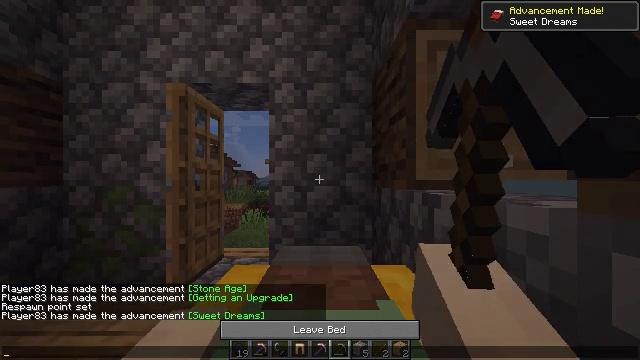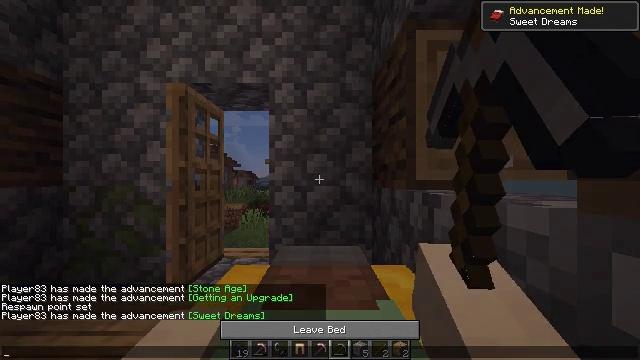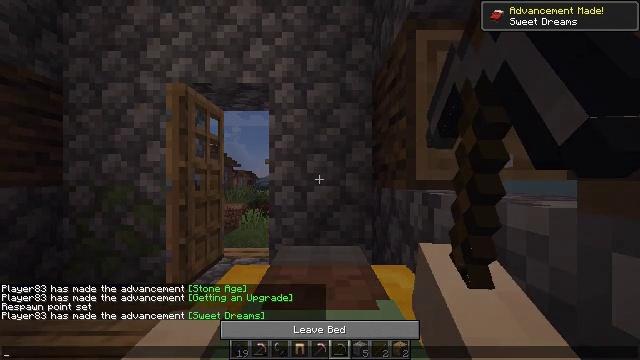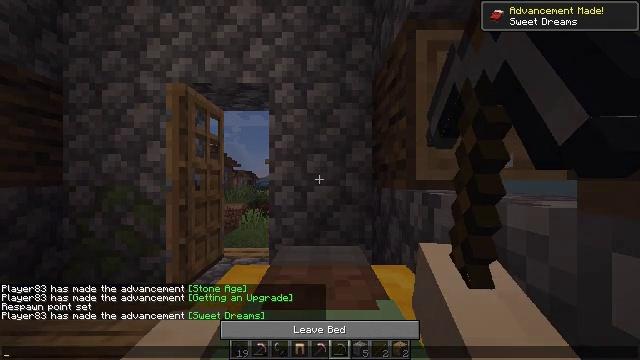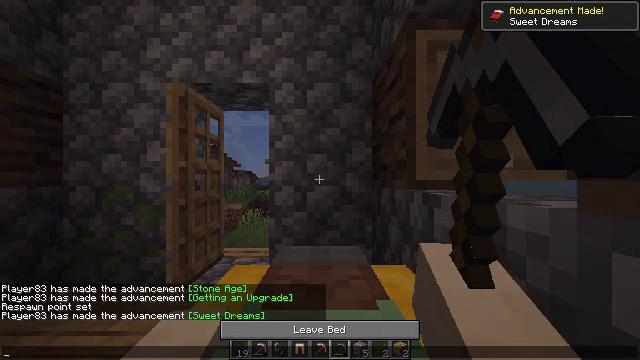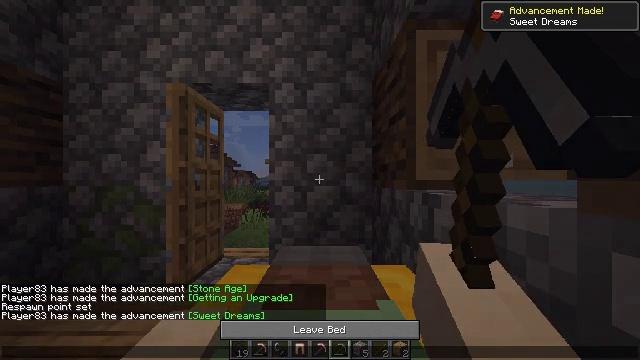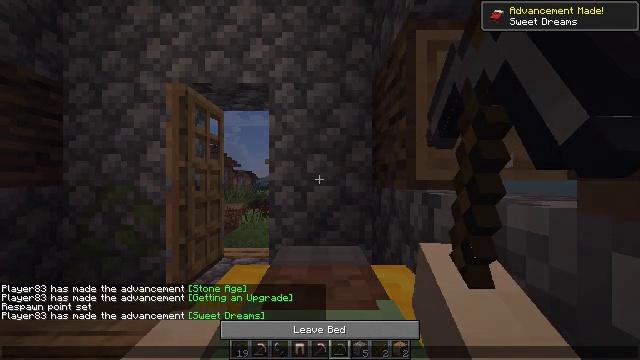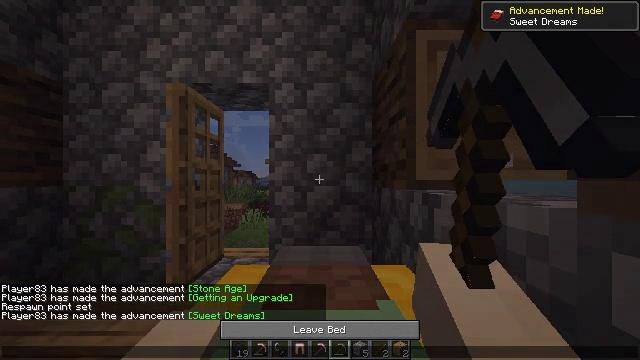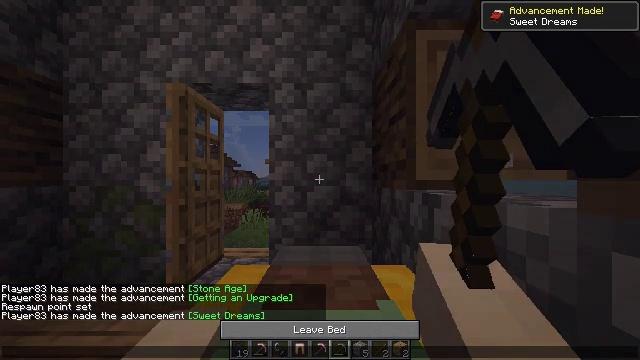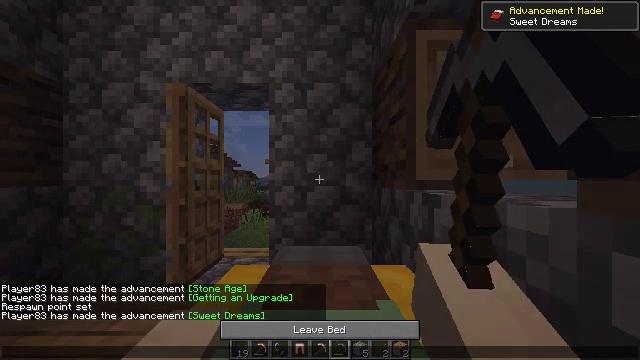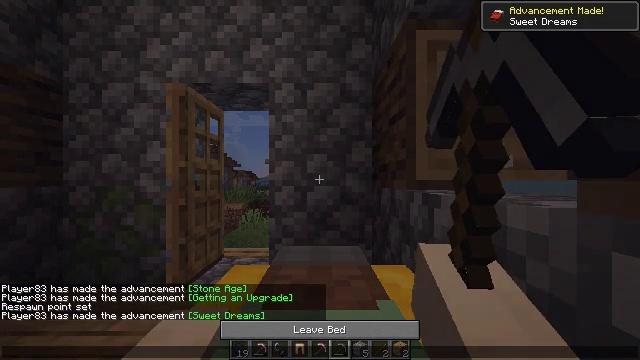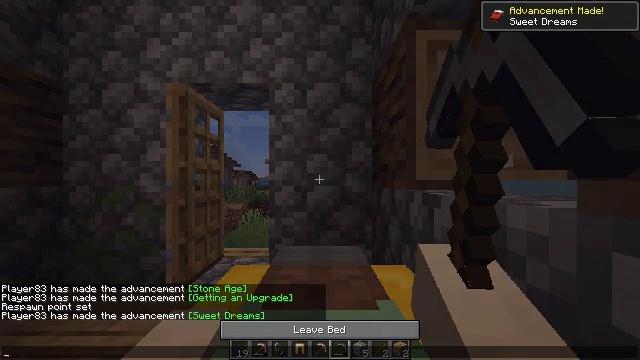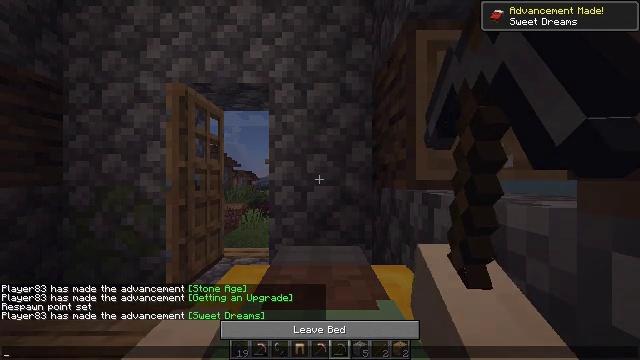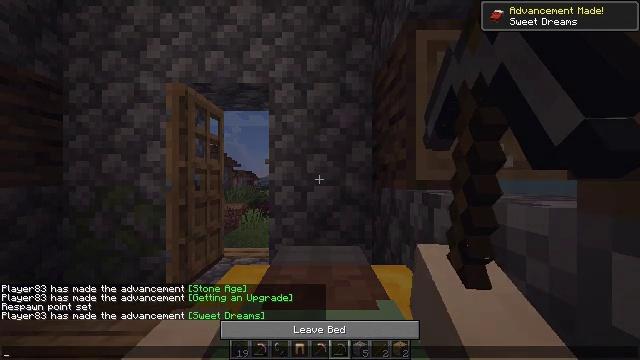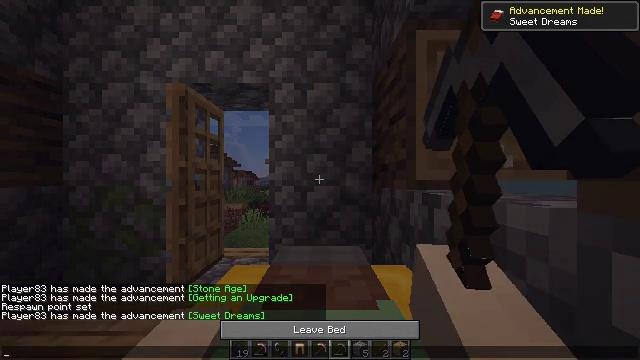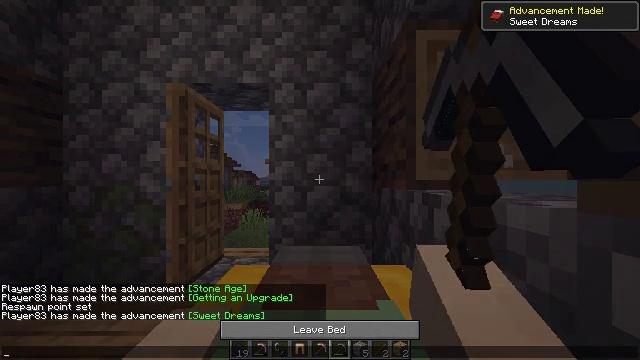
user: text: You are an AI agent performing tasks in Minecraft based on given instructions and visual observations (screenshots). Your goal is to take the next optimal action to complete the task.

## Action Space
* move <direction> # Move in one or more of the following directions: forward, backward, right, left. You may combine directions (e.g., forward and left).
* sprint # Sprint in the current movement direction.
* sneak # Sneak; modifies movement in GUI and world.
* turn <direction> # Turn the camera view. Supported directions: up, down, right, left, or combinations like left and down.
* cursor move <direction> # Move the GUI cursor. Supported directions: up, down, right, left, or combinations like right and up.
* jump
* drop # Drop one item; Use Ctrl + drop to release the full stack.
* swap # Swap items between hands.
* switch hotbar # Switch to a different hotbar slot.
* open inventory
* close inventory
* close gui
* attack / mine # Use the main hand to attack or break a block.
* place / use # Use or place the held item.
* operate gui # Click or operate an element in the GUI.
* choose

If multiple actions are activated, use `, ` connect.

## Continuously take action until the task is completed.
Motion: motion action
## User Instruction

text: Cut down the tree and harvest oak logs.
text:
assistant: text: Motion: no_op
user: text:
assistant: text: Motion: no_op
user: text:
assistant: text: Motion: no_op
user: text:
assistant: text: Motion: no_op
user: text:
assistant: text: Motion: no_op
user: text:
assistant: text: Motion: no_op
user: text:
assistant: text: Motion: no_op
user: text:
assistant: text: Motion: no_op
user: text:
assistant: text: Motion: no_op
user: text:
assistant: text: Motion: no_op
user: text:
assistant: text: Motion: no_op
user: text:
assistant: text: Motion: no_op
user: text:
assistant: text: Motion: no_op
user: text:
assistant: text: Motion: no_op
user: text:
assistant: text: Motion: no_op
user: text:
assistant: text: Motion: no_op
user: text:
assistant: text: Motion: no_op
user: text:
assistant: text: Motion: no_op
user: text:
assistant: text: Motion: no_op
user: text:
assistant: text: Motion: no_op
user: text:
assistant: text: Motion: no_op
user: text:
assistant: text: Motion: no_op
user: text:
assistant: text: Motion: no_op
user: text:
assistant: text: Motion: no_op
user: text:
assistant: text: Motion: no_op
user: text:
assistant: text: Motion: no_op
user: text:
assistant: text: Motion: no_op
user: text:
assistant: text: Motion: no_op
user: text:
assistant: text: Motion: no_op
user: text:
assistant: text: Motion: no_op